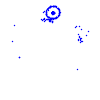
Particle: kaon